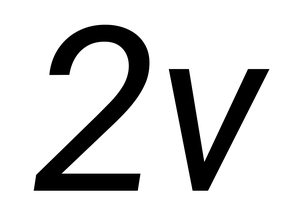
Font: Roboto-Italic_Italic